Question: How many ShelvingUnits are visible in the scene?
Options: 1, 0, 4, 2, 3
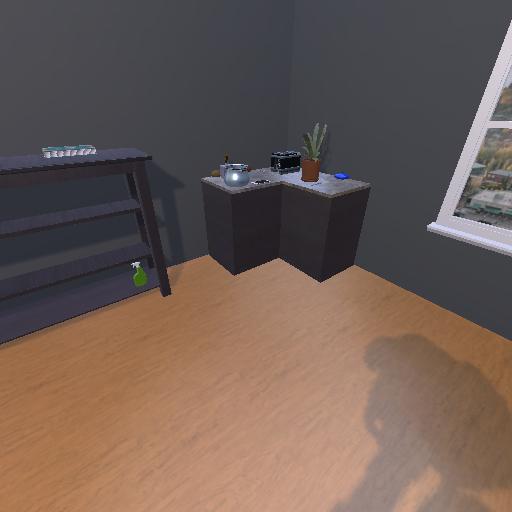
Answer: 1